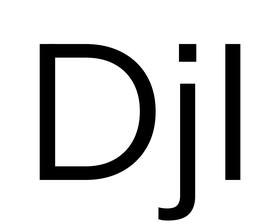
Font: InstrumentSans_Regular